Question: I am trying to create an app using the <URL>. My problem is that when I run the app, some of it is cut off, like the bottom part and to the right. I was told I need to learn about constraints but I think the problem might be autolayout. Thanks!

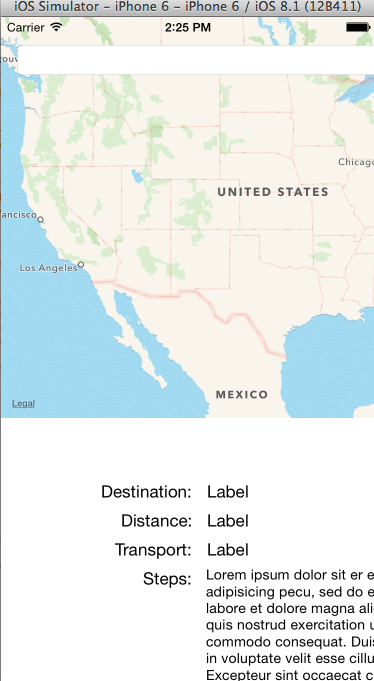
Answer: I had to do two things to get my apps to work again:
1. I had to change the width and height to compact and any. That is because I am still testing on the iPhone 5. Once I fixed that, most of my buttons showed up (I figured this out while making another app).
2. I had to add constraints by selecting the button and going to Editor -> Pin -> and then three of four, Leading Space to Superview, Trailing Space to Superview, Top Space to Superview, and/or Bottom Space to Superview. I had to put three constraints for each button. I discovered this with this tutorial by Ray Wenderlich